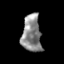
Tissue: skin
Cell type: Epithelial cells
Senescence score: 0.2551
Nuclear area (px): 695
Mean DAPI intensity: 139.194